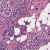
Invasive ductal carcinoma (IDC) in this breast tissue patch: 1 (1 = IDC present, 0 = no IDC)